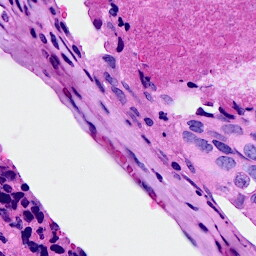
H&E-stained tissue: Breast